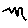
Label: zigzag